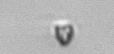
Label: Pyramimonas